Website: bh-photo
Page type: address-validator
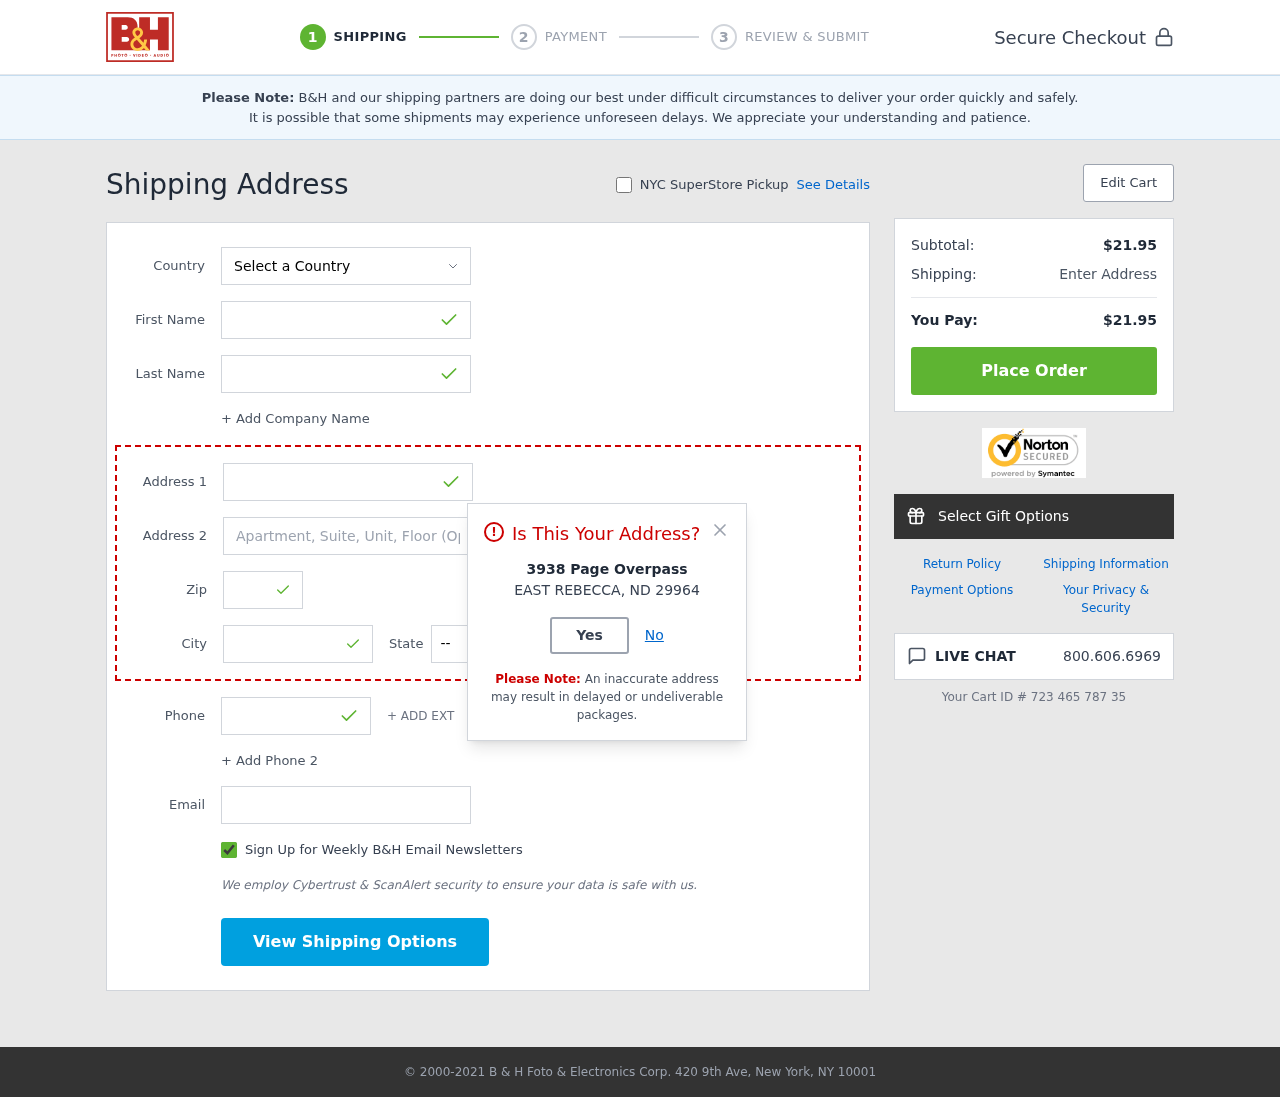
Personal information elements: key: PII_CITY
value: East Rebecca
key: PII_COUNTRY
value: United States
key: PII_EMAIL
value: samuel.lowery@hotmail.com
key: PII_FIRSTNAME
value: Samuel
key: PII_LASTNAME
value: Lowery
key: PII_PHONE
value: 4508306402
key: PII_POSTCODE
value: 29964
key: PII_STATE_ABBR
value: ND
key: PII_STREET
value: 3938 Page Overpass
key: PII_CITY_MODAL
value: EAST REBECCA
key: PII_POSTCODE_FULL
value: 29964
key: PII_POSTCODE_NUMERIC
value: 29964
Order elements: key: ORDER_SUBTOTAL
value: $21.95
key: ORDER_TOTAL
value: $21.95
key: ORDER_ID
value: Your Cart ID # 723 465 787 35